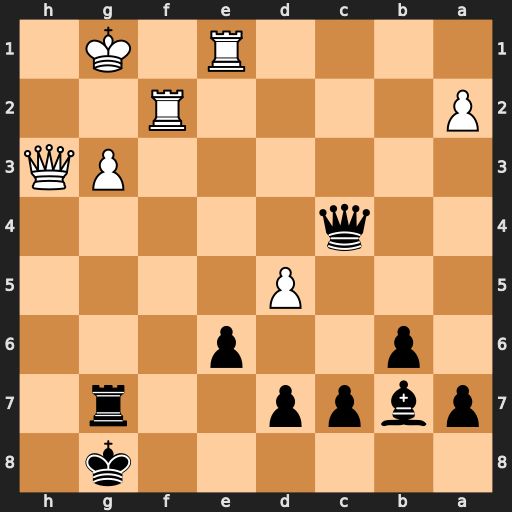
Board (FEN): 6k1/pbpp2r1/1p2p3/3P4/2q5/6PQ/P4R2/4R1K1
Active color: b
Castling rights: -
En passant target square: -
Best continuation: Rh7 Qf1 Qd4 Re4 Bxd5 Rg4+ Kh8 Rh4 Rxh4